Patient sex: M
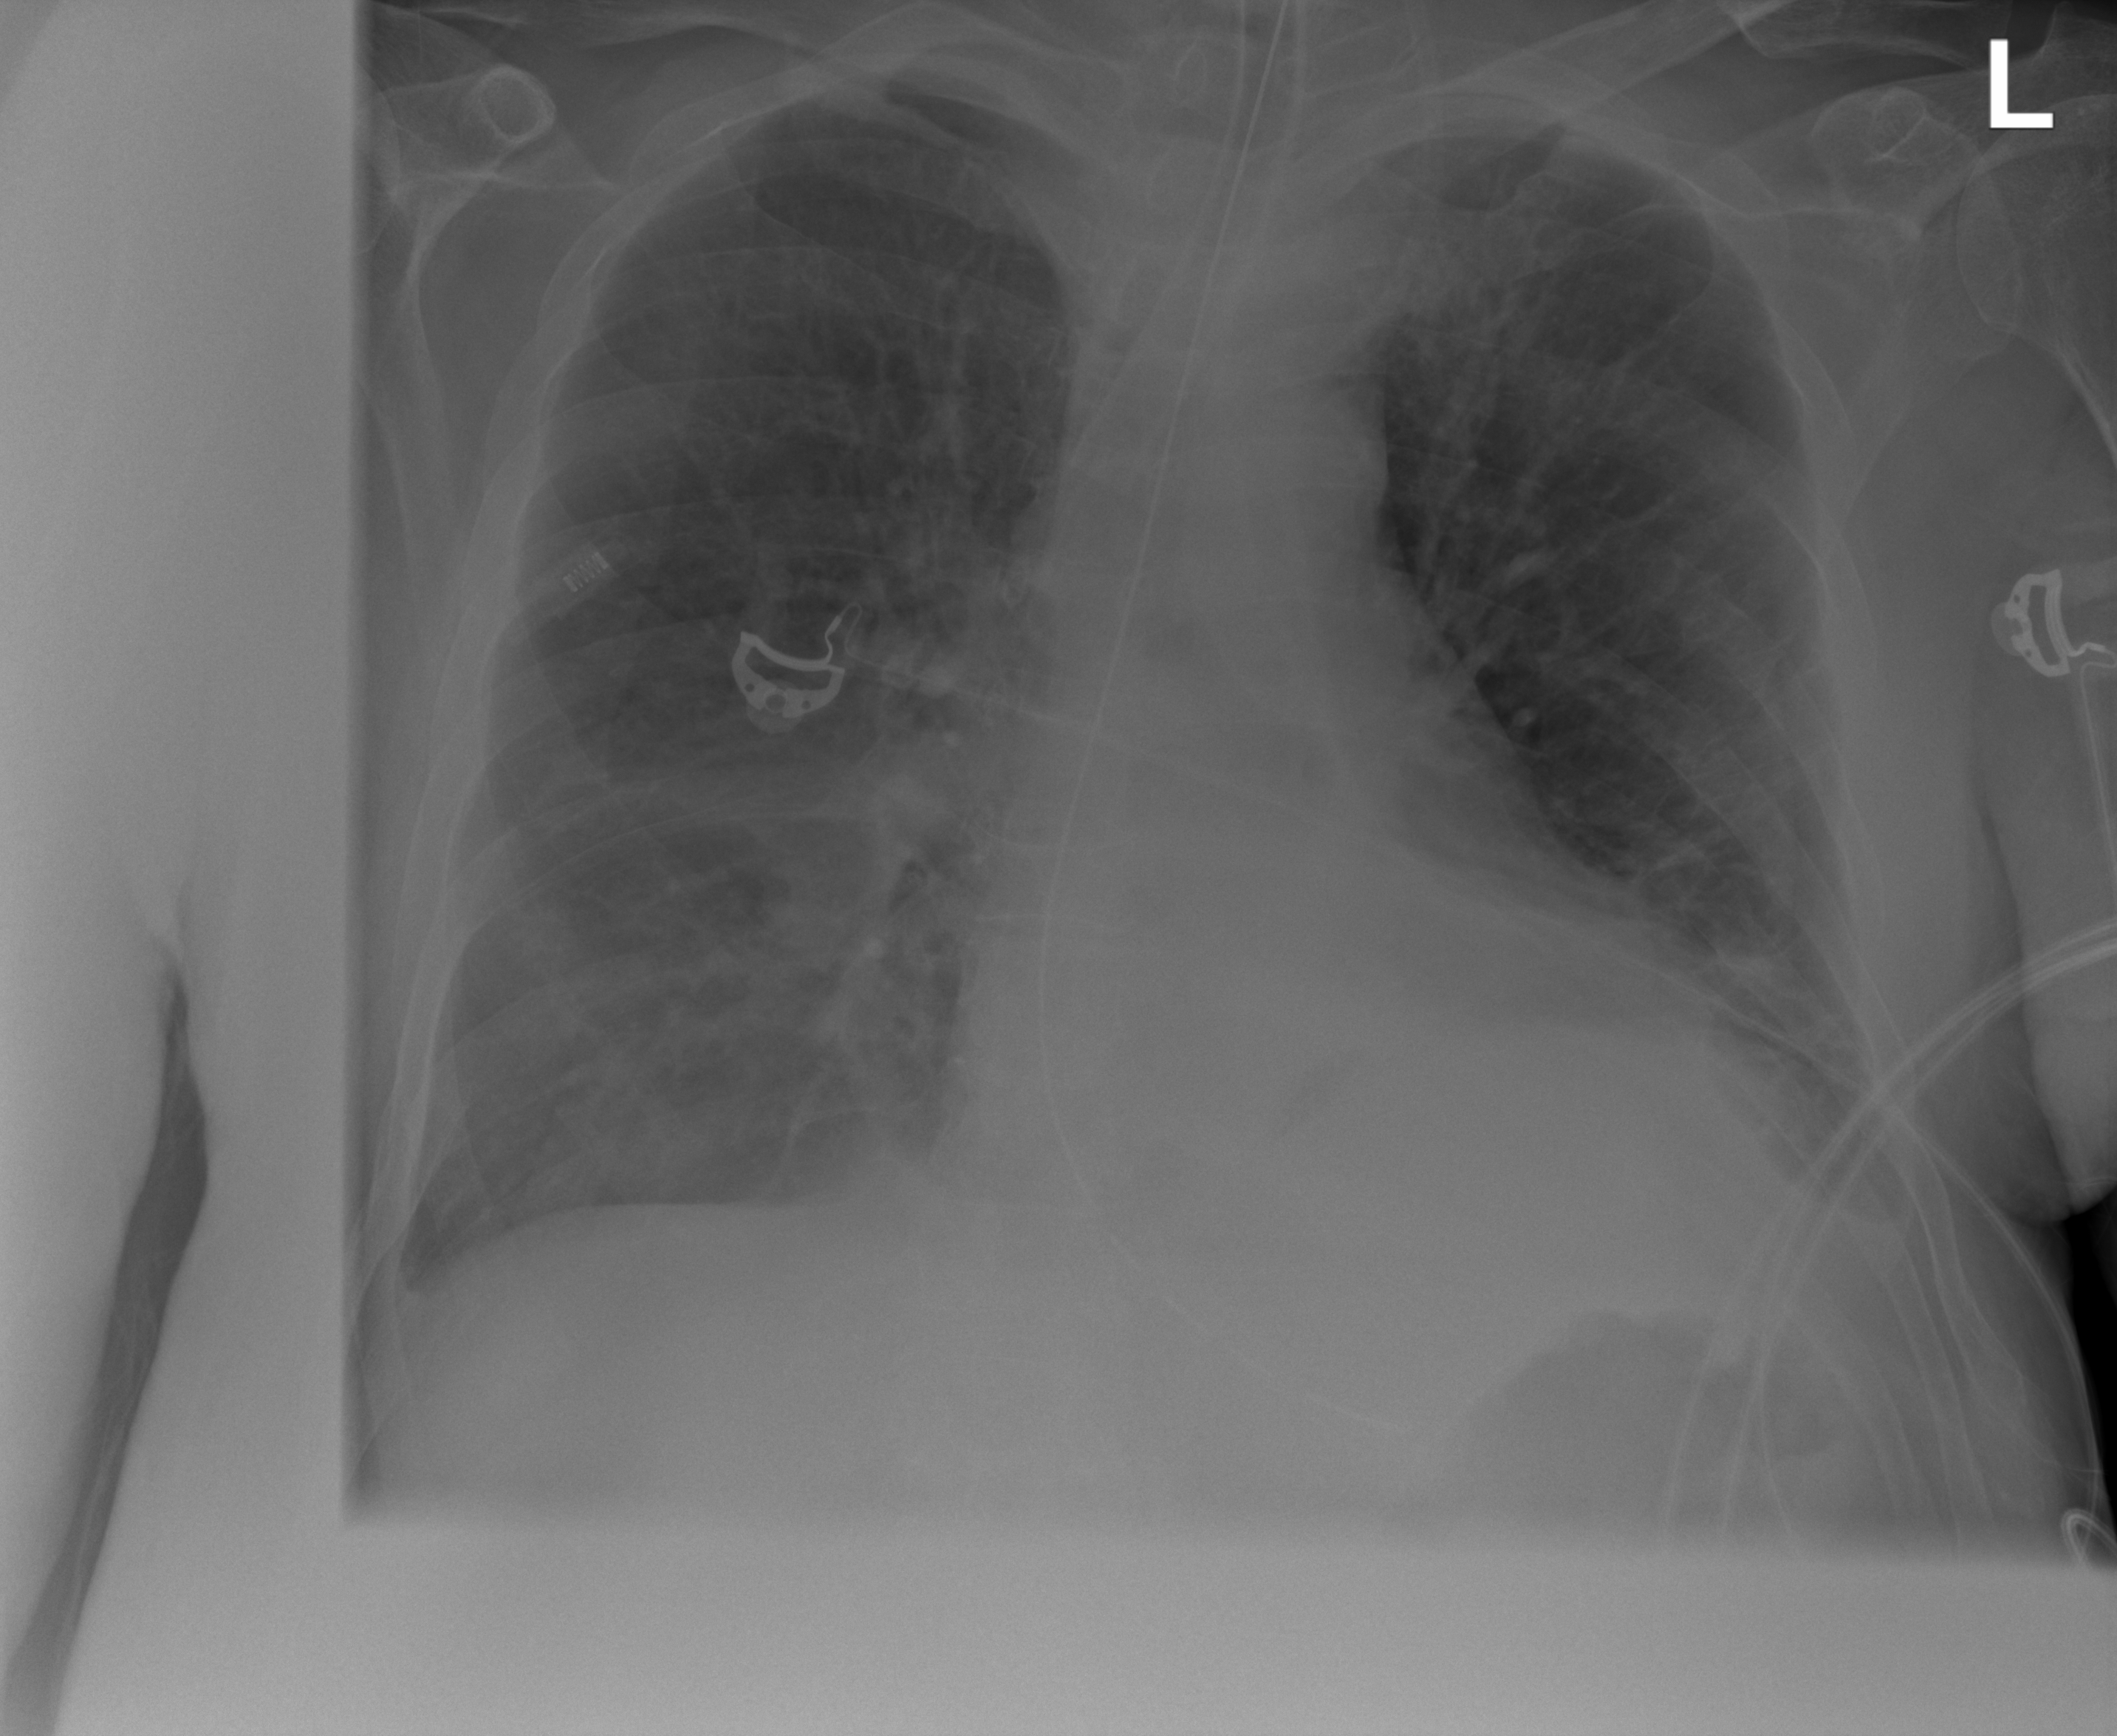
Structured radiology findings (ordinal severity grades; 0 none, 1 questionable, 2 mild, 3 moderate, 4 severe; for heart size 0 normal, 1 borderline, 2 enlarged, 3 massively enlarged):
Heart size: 1
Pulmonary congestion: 0
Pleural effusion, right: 3
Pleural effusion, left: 2
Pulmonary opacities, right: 2
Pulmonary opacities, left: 0
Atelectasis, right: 3
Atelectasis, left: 2